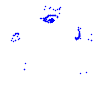
Particle: kaon